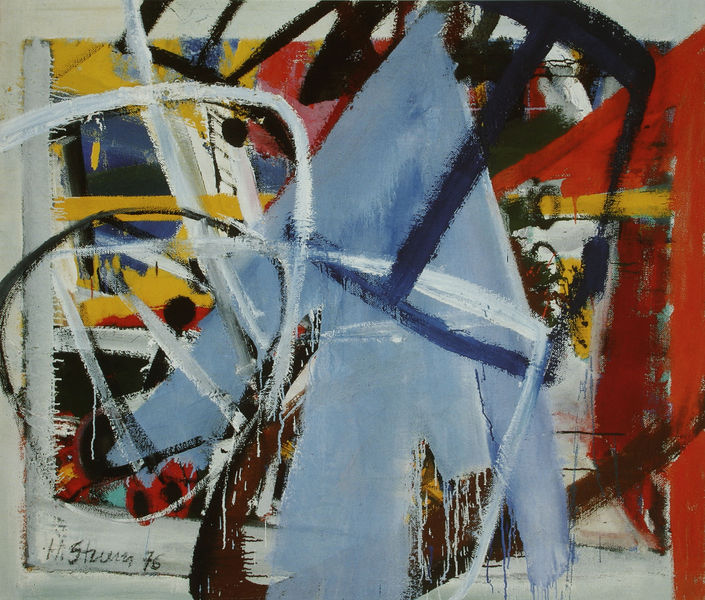
Titel: Blauer Pfeil
Künstler: Helmut Sturm
Standort: Berlin
Institution: Galerie Gunar Barthel
Schlagwörter: blau, gemälde, weiß, dreieck, gelb, grün, bewegung, schwarz, rot, signatur, öl, felder, pastos, kreis, hellblau, moderne, abstrakt, linien, sturm, striche, links, kreise, pinsel, pfeil, pfeile, moderne kunst